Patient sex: M
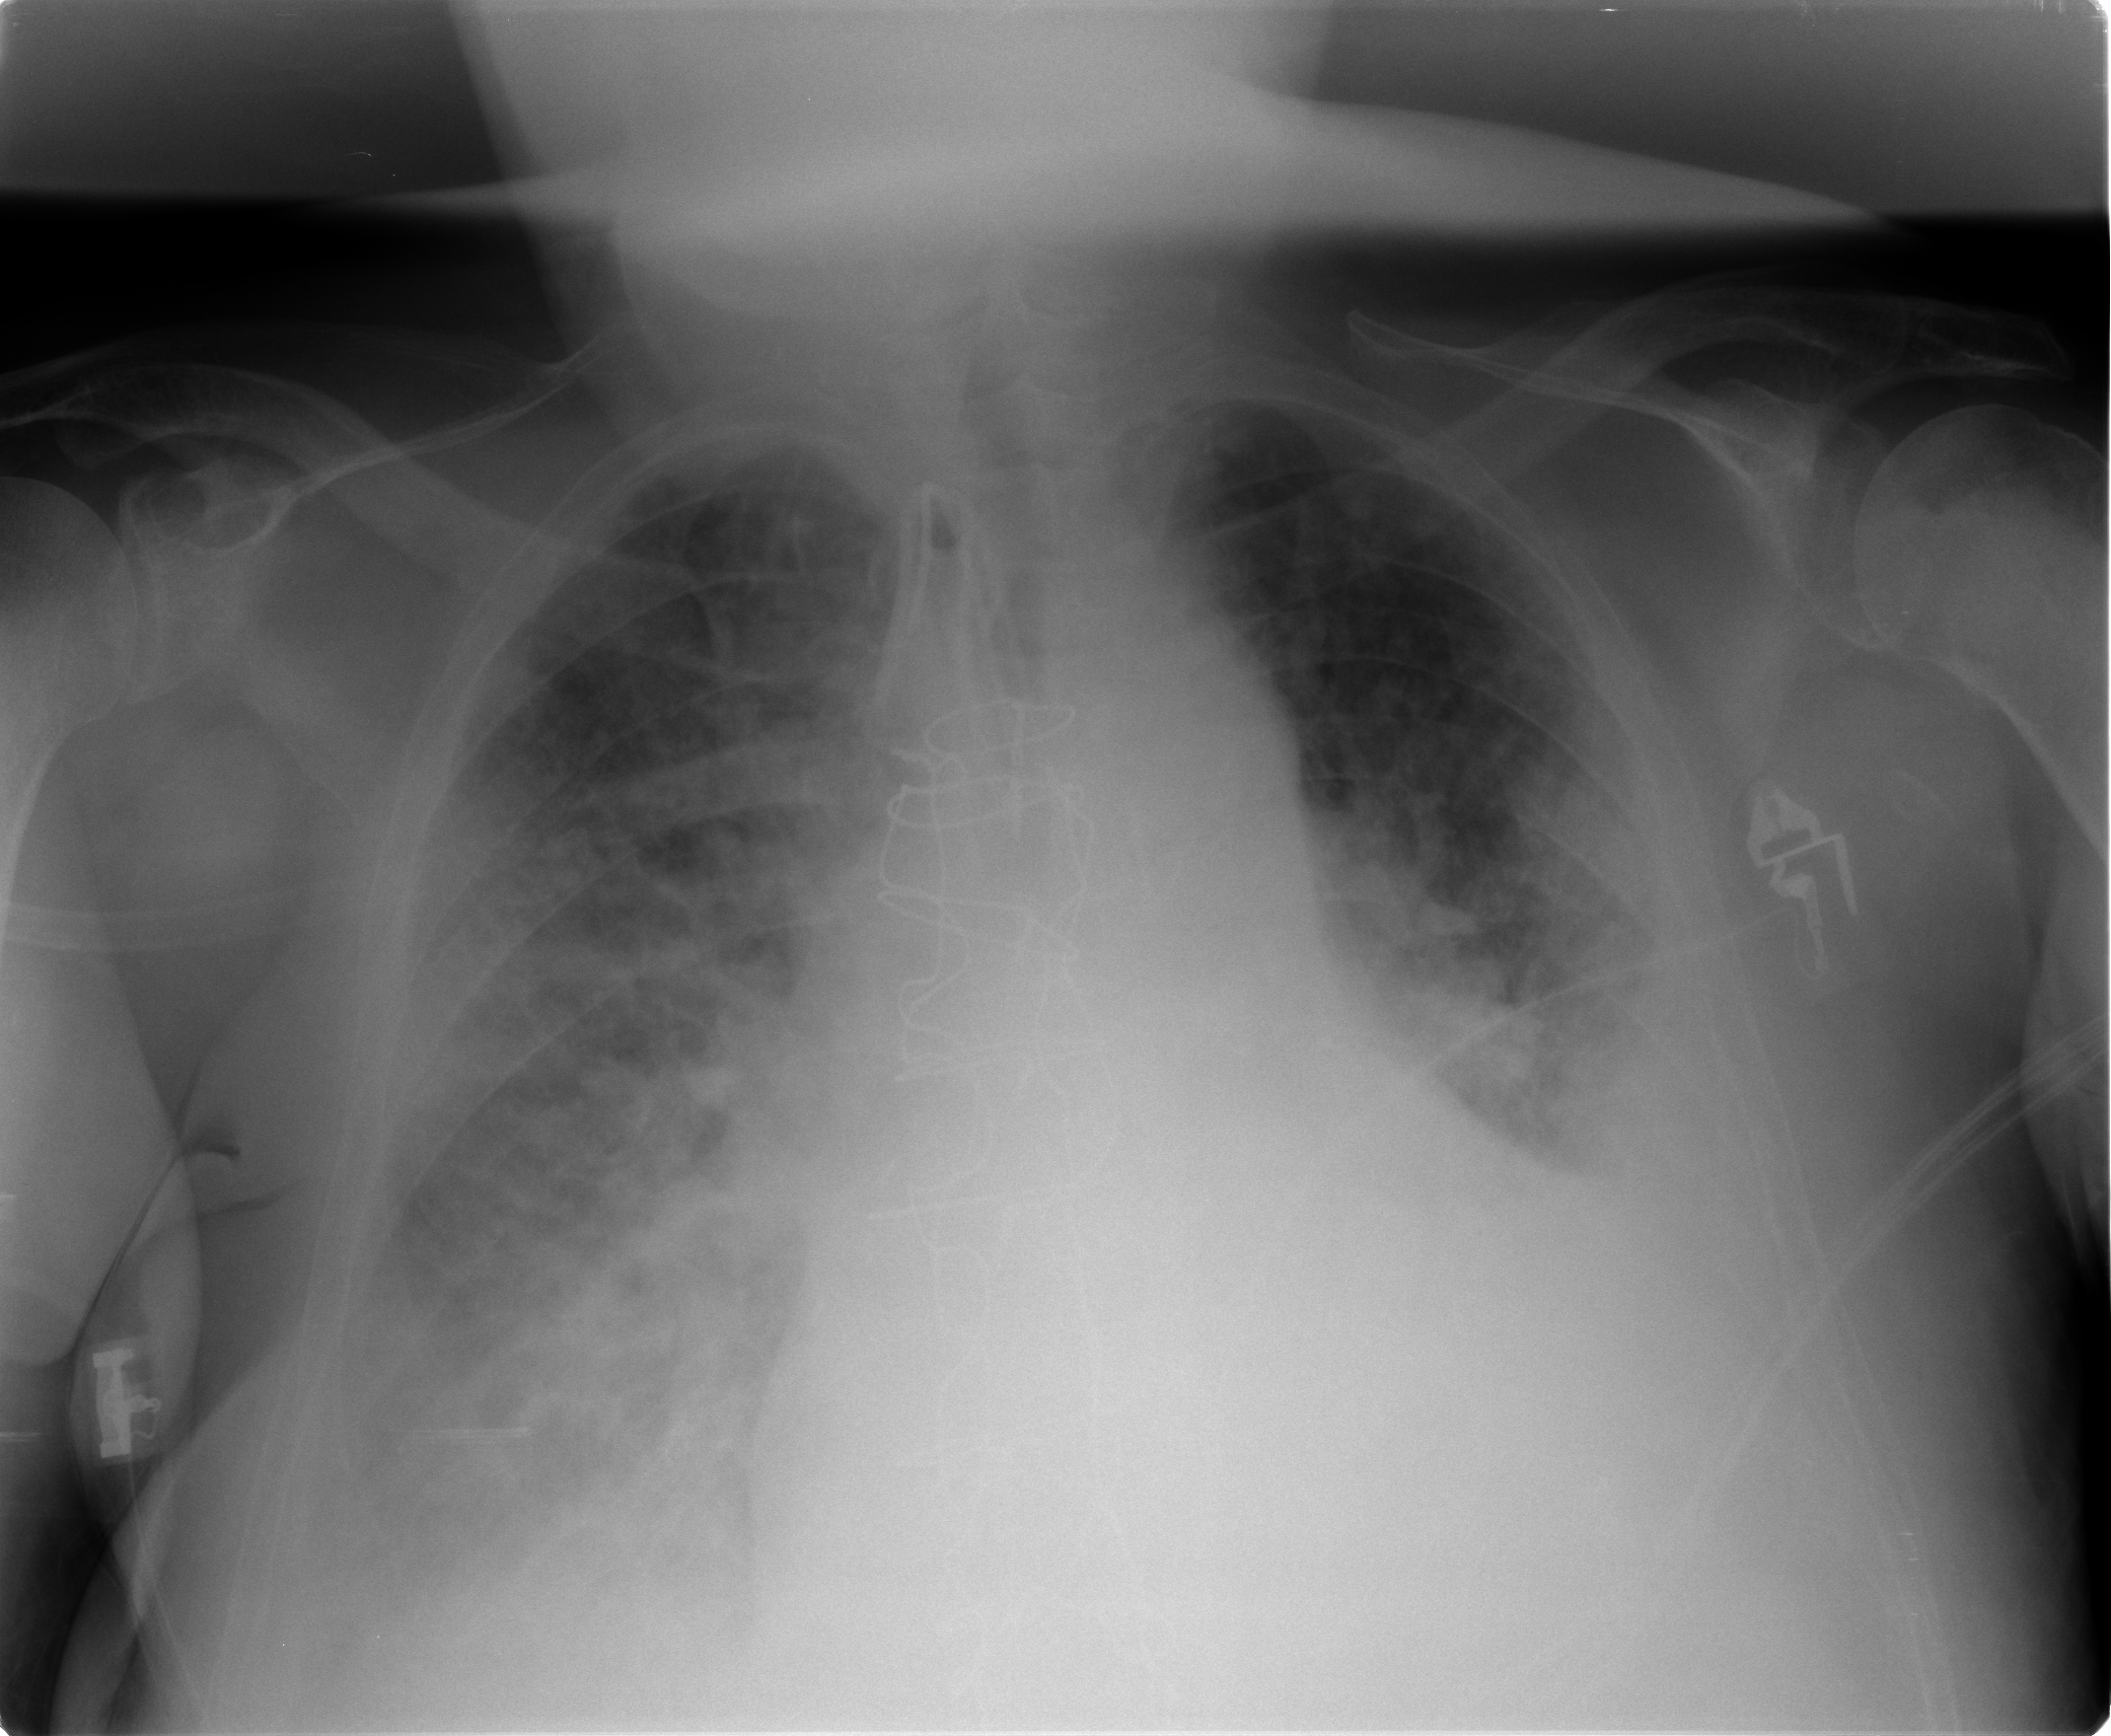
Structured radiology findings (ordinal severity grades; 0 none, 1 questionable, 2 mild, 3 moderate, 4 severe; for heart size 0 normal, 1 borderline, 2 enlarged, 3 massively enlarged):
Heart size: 2
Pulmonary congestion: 3
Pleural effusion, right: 3
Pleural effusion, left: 2
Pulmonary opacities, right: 3
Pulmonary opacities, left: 2
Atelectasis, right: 2
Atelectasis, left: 2